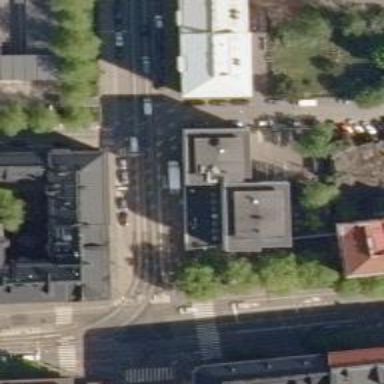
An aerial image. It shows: Residential road with asphalt surface and embedded tram rails.